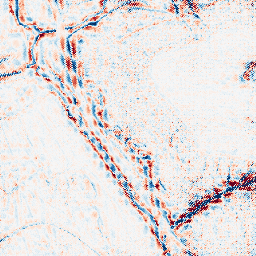
Category: wavelet
Decomposition family: wavelet_biorthogonal
Decomposition parameters: wavelet: bior3.5
level: 3
Upsampling method: regularized
Upsampling parameters: scale: 4
lambda_reg: 0.1
Upsampling scale: 4